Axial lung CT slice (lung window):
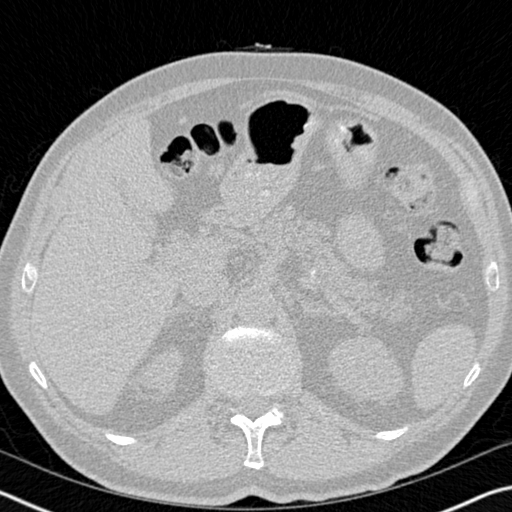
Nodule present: no